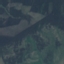
Land use / land cover: HerbaceousVegetation